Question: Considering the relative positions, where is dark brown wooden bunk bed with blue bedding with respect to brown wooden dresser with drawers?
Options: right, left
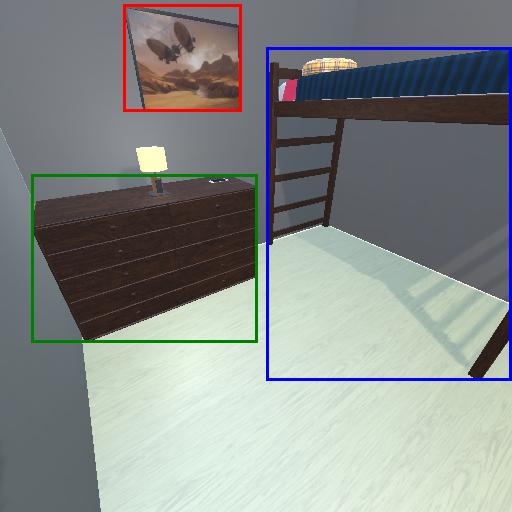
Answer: right